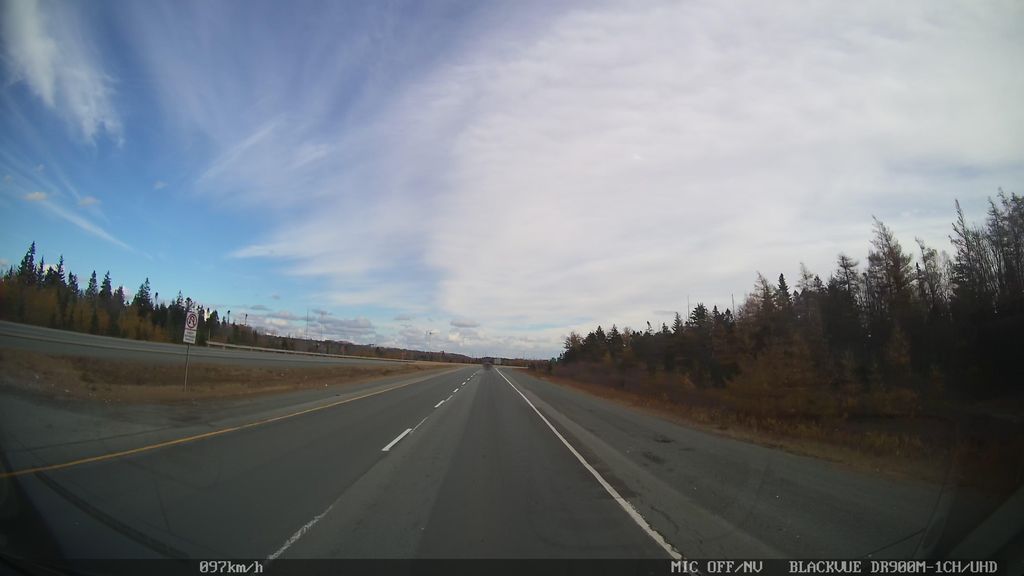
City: halifax